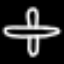
Label: airplane